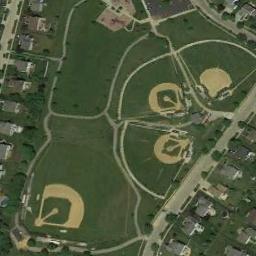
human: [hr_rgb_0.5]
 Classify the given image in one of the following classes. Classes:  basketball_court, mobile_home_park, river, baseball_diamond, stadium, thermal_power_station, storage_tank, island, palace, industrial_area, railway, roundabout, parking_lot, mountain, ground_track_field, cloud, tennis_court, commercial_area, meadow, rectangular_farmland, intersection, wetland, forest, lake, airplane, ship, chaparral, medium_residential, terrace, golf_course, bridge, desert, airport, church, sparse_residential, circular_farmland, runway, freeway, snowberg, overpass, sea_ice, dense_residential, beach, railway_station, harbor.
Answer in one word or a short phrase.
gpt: baseball_diamond